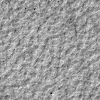
Atmospheric dust classification: not_dusty